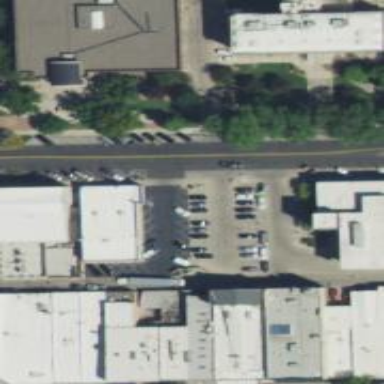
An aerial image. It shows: Parking space.